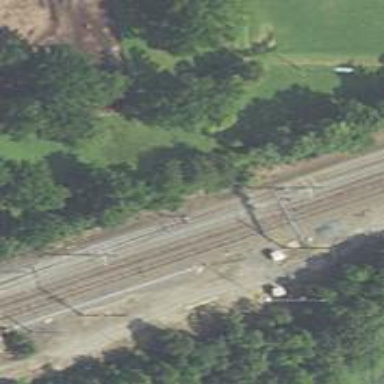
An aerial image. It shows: Railway track with contact lines for electrification.